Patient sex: M
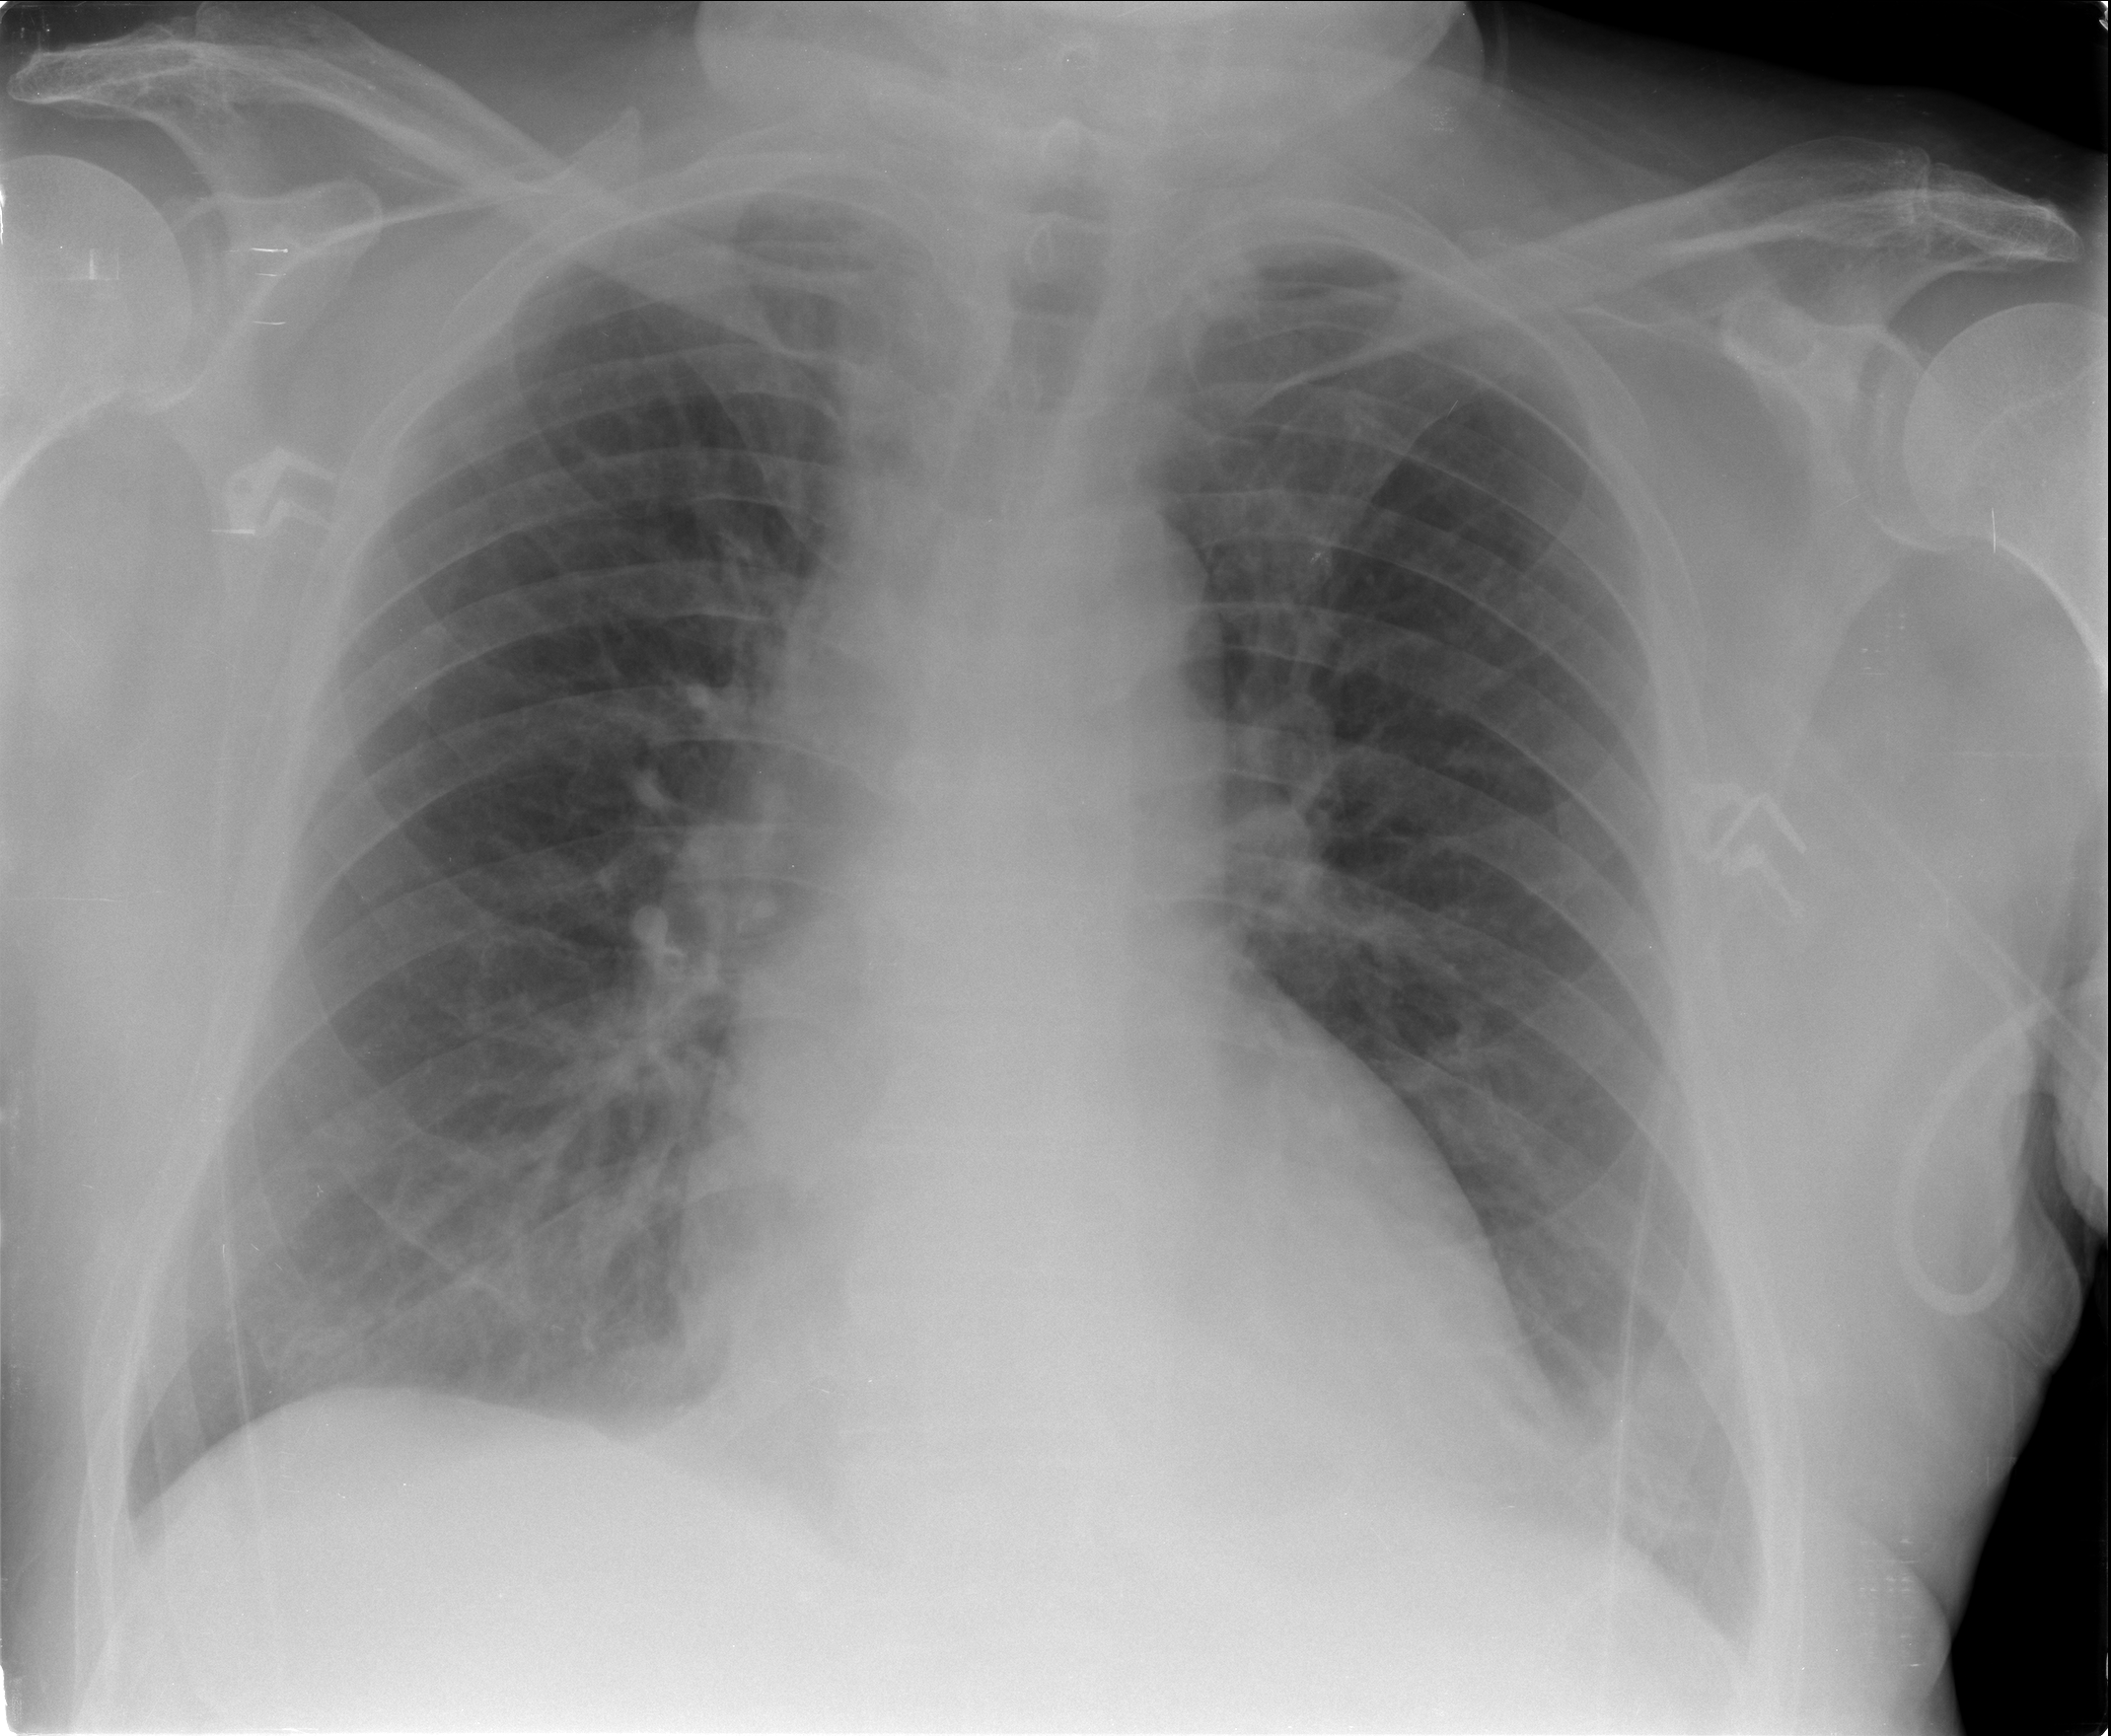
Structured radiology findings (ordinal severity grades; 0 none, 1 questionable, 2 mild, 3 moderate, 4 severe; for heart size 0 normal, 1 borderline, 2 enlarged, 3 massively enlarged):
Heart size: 1
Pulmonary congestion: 0
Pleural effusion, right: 1
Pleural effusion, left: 1
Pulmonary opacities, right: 0
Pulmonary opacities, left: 0
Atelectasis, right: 0
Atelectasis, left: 0